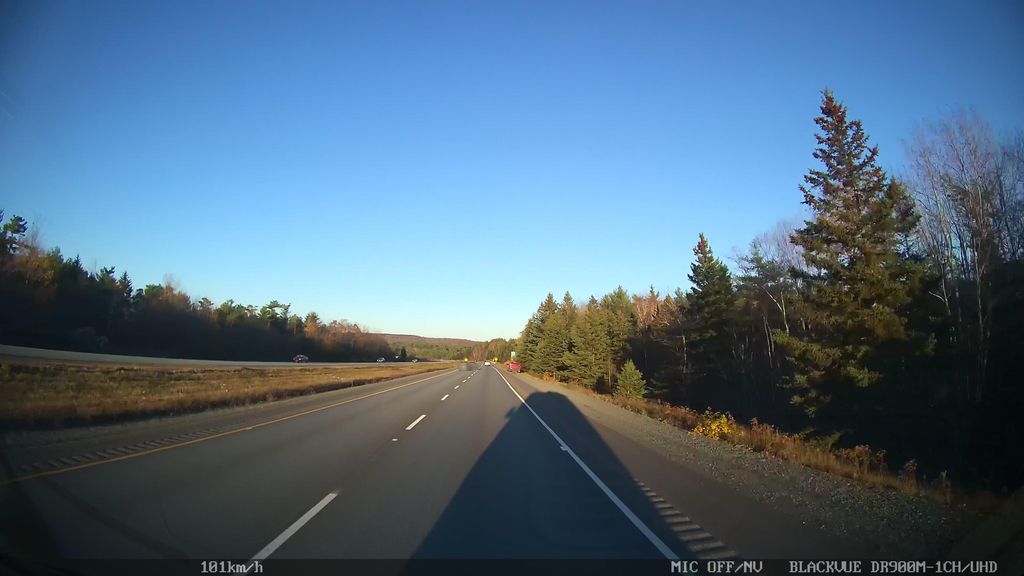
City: halifax